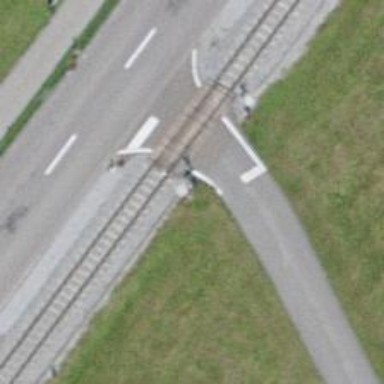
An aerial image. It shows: Level crossing along the railway.